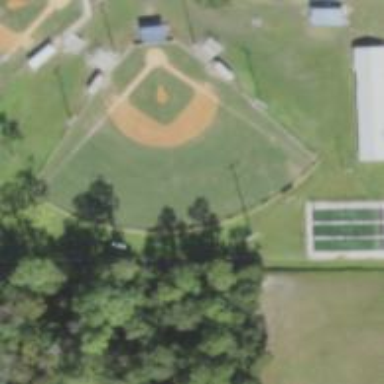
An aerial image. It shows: Baseball pitch for leisure land.